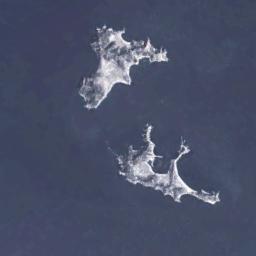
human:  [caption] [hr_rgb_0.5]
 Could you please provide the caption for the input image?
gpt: There are two islands of different shapes .

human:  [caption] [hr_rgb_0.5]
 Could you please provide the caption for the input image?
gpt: Islands are like busts of people .

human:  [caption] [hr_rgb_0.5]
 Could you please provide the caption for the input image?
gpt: The two connected islands with rugged terrain are surrounded by deep blue waters .

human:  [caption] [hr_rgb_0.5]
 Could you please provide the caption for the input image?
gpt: There are two irregularly shaped white islands on the blue sea .

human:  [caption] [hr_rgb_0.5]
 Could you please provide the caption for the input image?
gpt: There are two white islands on a blue sea .